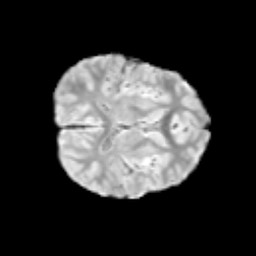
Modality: T2w
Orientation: axial
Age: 9
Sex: male
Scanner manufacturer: siemens
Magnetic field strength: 3 T
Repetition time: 3.8 s
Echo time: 0.07 s